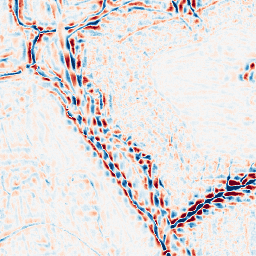
Category: wavelet
Decomposition family: wavelet_dwt
Decomposition parameters: wavelet: db4
level: 3
Upsampling method: quintic
Upsampling parameters: scale: 2
Upsampling scale: 2